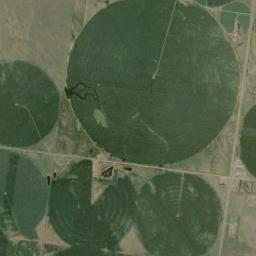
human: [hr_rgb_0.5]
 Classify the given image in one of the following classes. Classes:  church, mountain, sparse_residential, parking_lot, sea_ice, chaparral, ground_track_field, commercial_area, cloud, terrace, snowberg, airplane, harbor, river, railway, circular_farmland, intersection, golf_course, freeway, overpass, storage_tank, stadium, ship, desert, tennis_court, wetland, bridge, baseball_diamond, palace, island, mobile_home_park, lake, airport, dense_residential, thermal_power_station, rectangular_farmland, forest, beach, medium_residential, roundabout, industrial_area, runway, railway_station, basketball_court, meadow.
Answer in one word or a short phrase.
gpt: circular_farmland